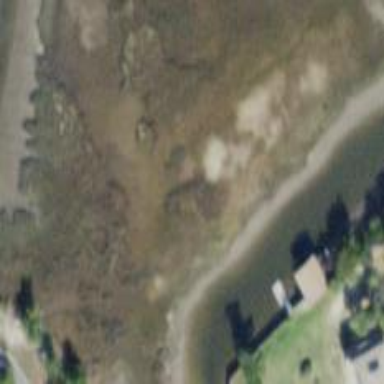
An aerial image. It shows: Saltmarsh wetland area.